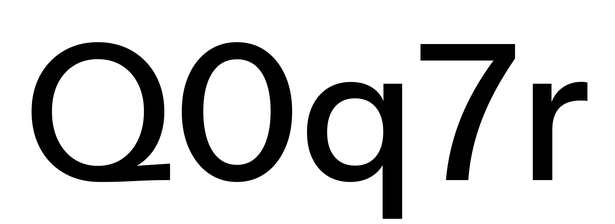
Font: InstrumentSans_Medium